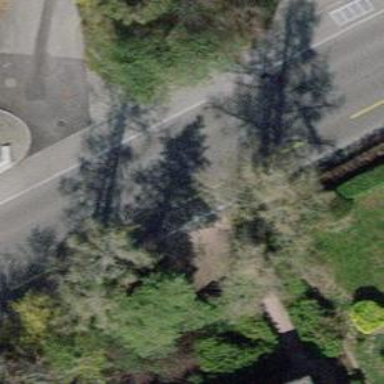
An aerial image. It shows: Secondary road with asphalt surface. It has designated cycle lane on the left side.